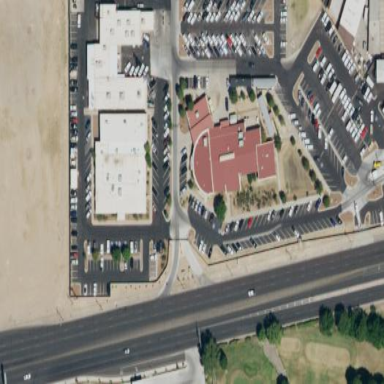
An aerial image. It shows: Parking area with surface.